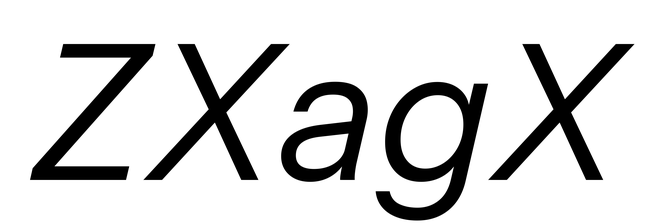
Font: InstrumentSans-Italic_Italic